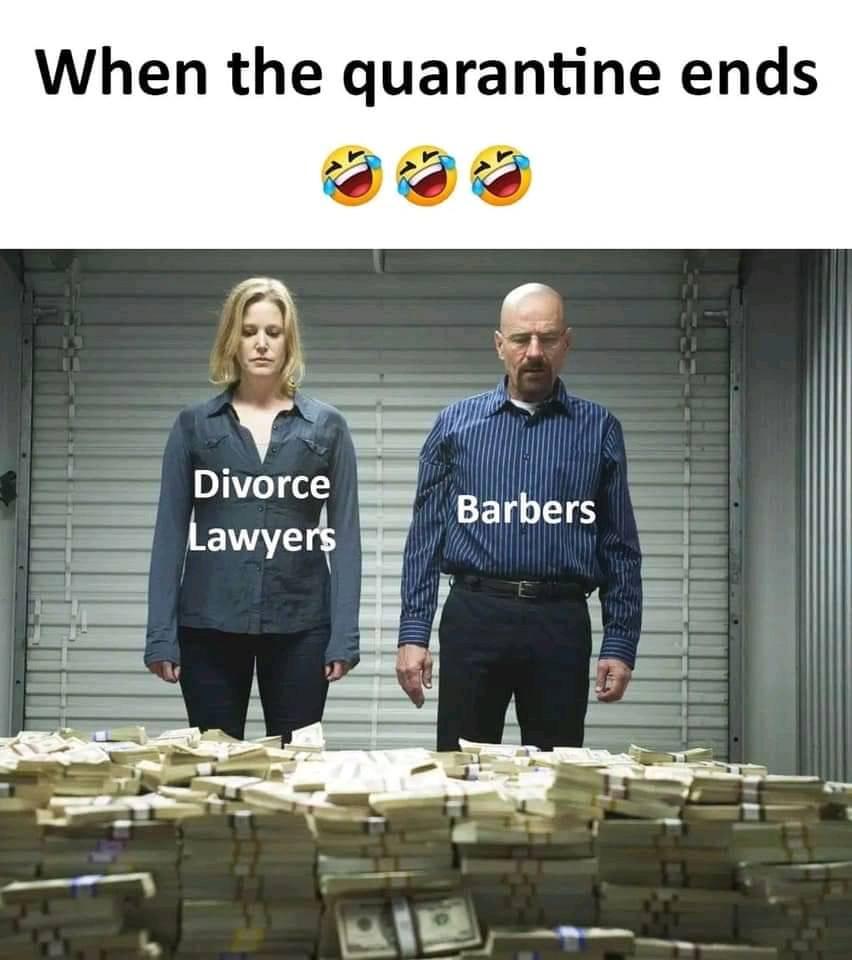
Caption: When the quarantine ends       Divorce Lawyers   Barbers
Label: non-hate